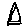
Label: triangle